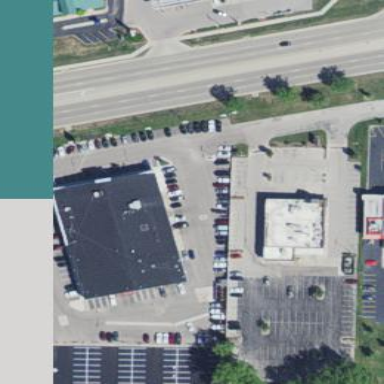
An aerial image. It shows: Commercial building used for car shop.